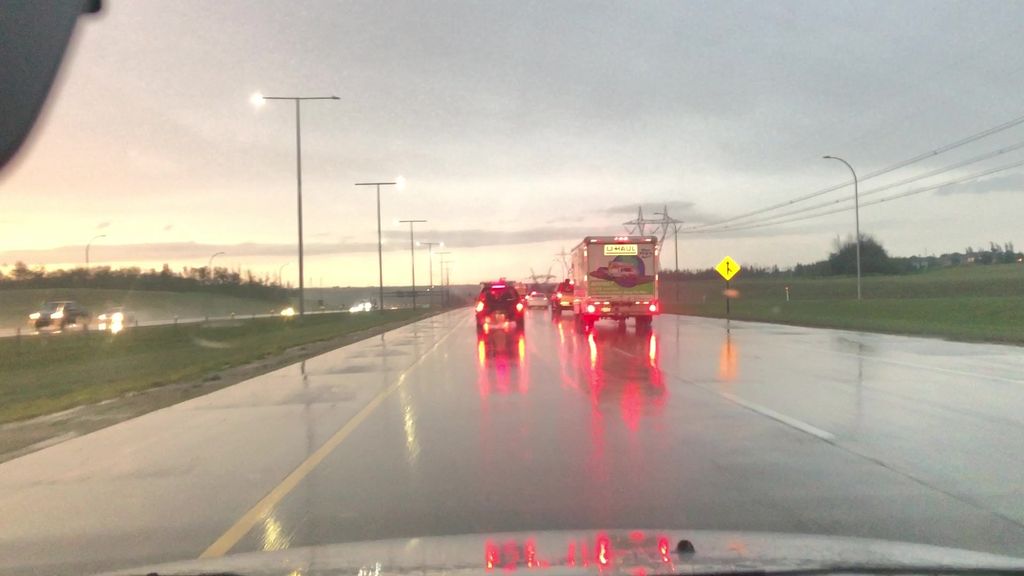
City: edmonton